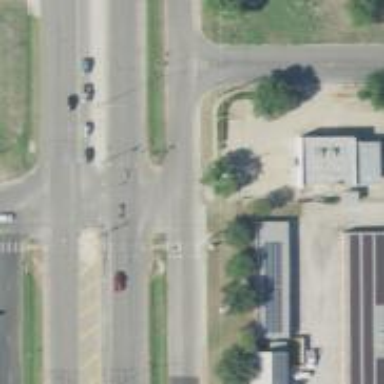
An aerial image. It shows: Asphalt road with frontage access. The road is classified as tertiary.